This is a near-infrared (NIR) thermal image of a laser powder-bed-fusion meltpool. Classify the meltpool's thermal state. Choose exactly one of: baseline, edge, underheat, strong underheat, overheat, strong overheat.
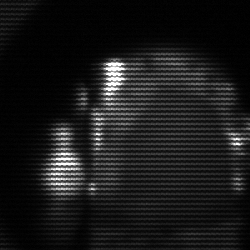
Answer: baseline